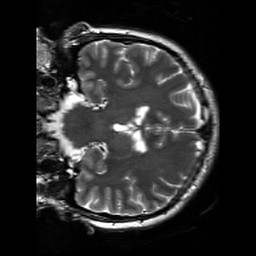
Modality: T2w
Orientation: coronal
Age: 28
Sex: male
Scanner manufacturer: siemens
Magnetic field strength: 3 T
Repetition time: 7 s
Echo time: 0.09 s